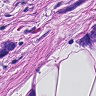
Metastatic tissue present: yes